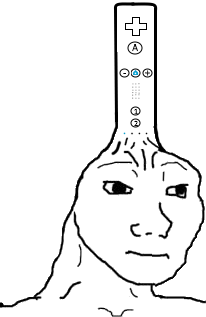
Label: 5_Brainlet